Field crop: maize
Growth stage: 1
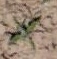
Species: atriplex